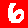
Digit: 6